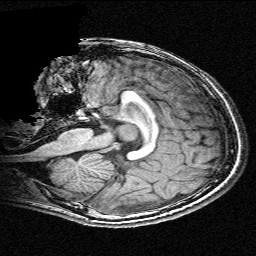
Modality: T1w
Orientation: sagittal
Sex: male
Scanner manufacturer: siemens
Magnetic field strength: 3 T
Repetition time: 2.3 s
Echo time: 0.00336 s